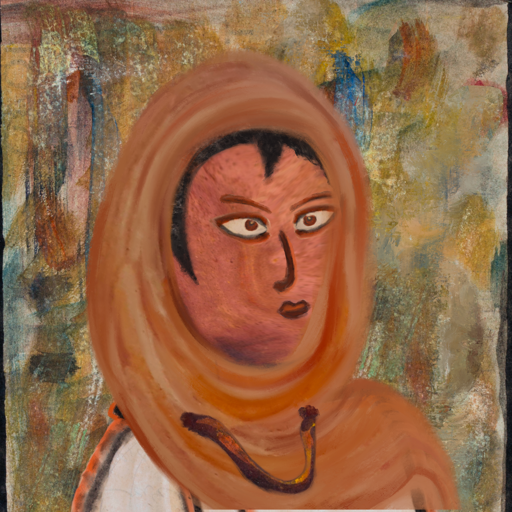
Background: Pipe, Head And Neck Side: Mother_And_Son_Mother, Face Side: Roy_Bahadur, Bust: Roy_Bahadur, Hair Side: Roy_Bahadur, Head Accessory: Pious_Lady_Scarf, Second Necklace: Comrade, Necklace: Blank, Baby: Blank